Question: Count the number of objects in the diagram.
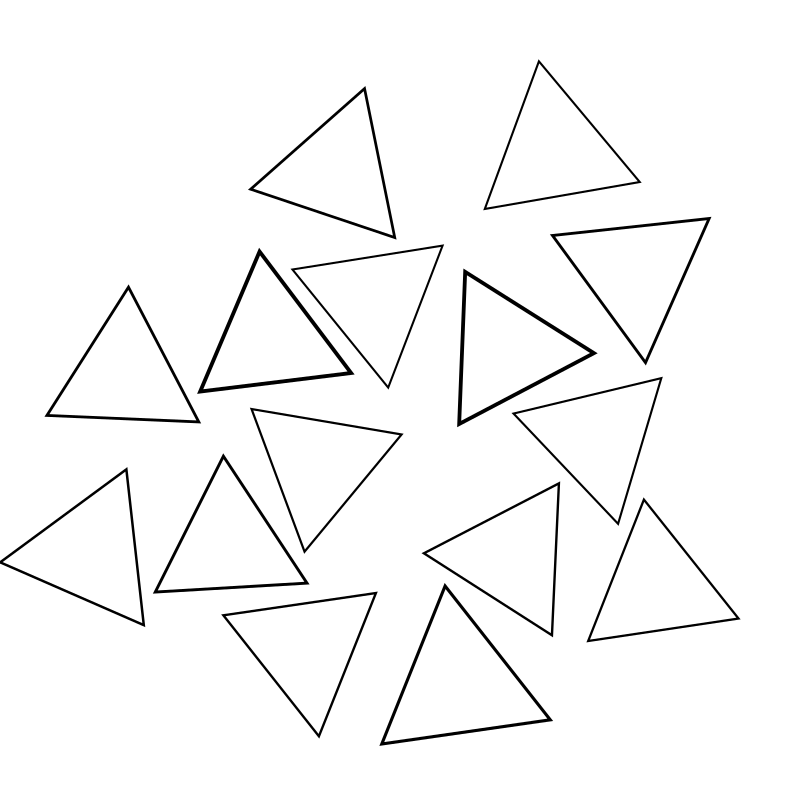
Answer: 15